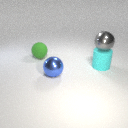
large cyan rubber cylinder in front of large green rubber sphere